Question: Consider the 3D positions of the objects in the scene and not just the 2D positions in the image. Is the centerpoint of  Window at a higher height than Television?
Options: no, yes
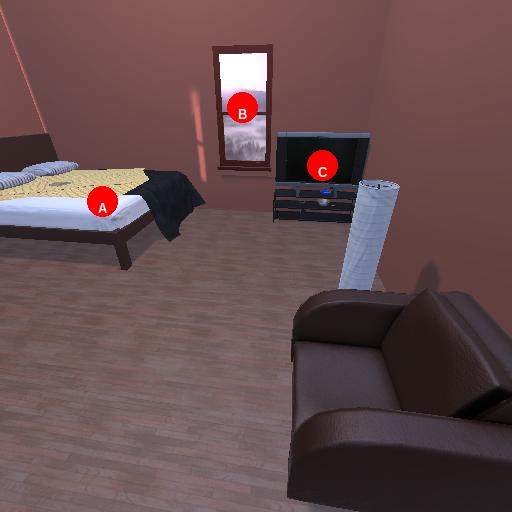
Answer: no